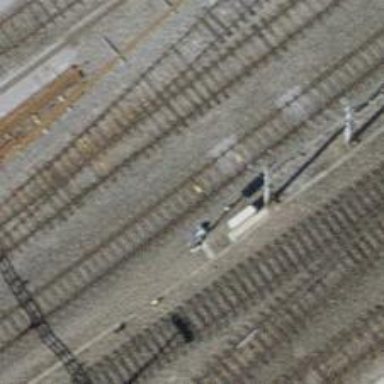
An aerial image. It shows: Railway signal.